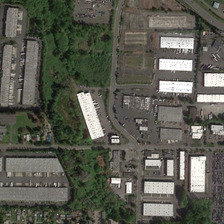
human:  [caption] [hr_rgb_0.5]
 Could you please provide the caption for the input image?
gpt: some buildings and green trees are in an industrial area .

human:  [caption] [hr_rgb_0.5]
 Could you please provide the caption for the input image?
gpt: some buildings and green trees are in an industrial area .

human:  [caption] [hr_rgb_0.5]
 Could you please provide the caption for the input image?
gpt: some buildings and green trees are in an industrial area .

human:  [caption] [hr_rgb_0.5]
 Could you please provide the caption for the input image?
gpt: some buildings and green trees are in an industrial area .

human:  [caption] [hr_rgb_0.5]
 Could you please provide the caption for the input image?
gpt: some buildings and green trees are in an industrial area .